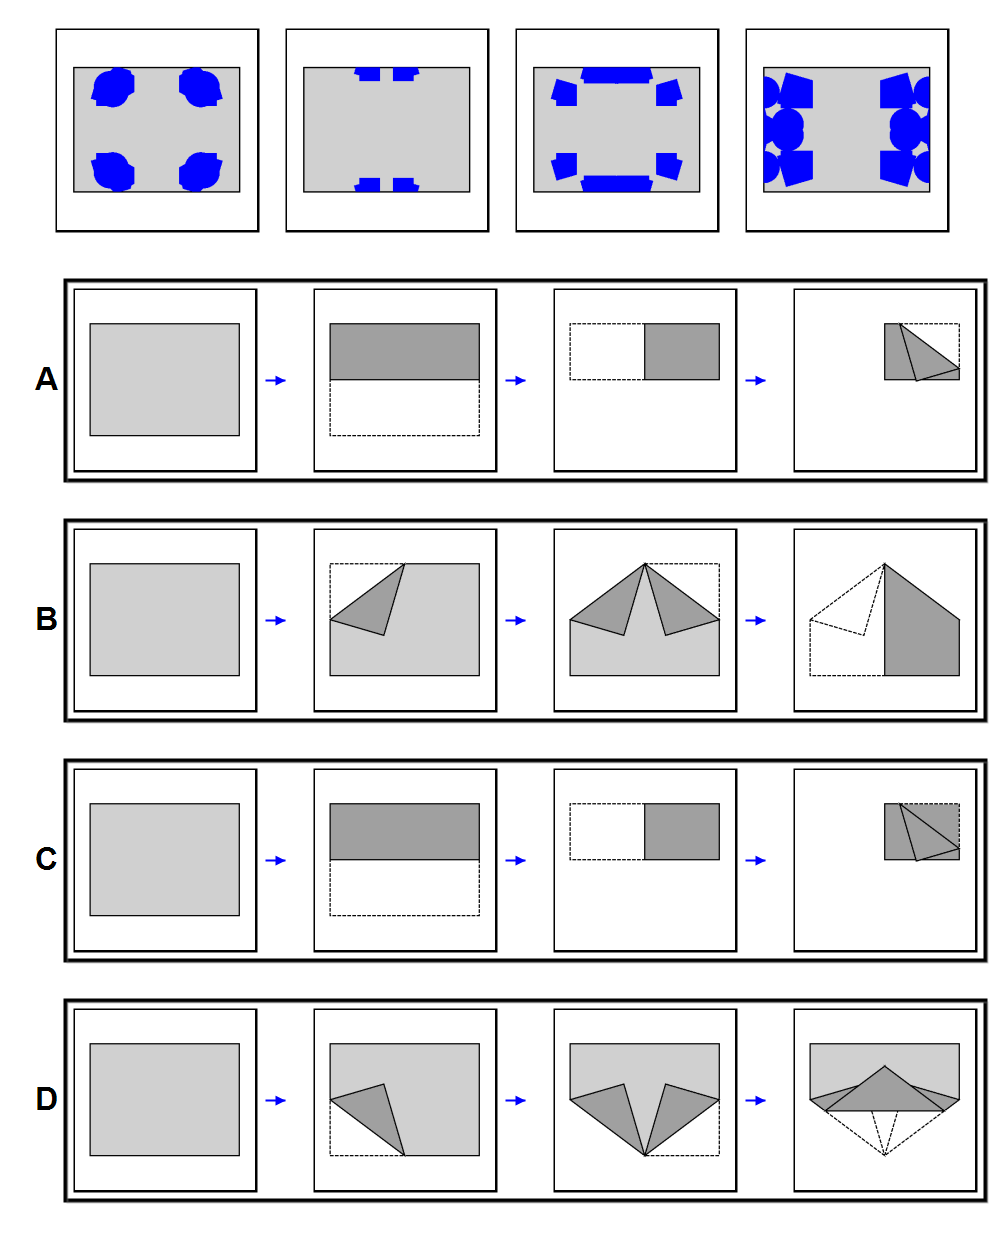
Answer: A